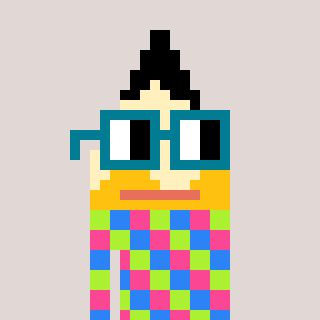
a pixel art character with square dark green glasses, a pencil-shaped head and a computerblue-colored body on a warm background